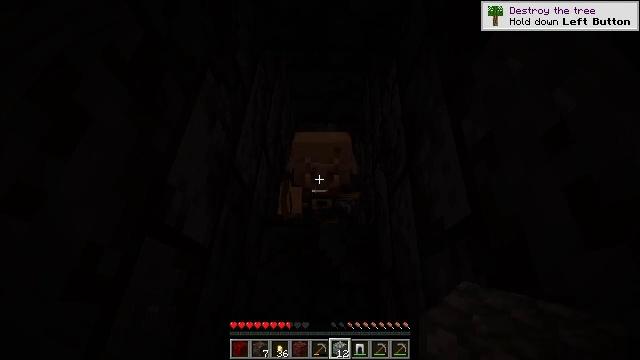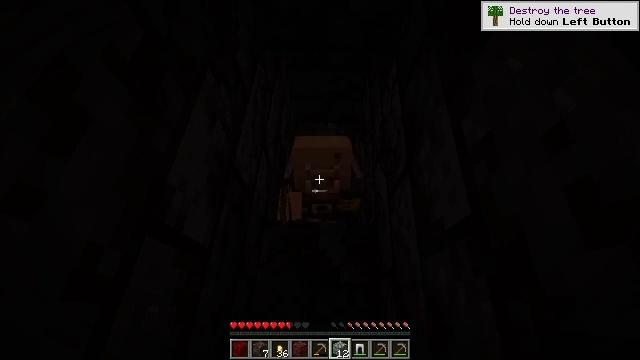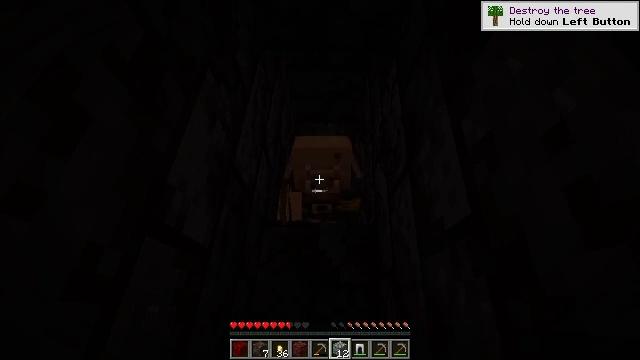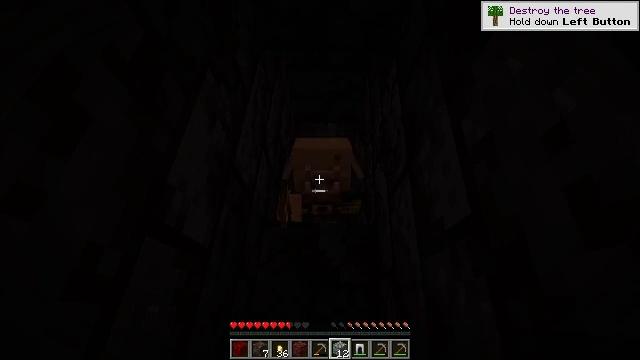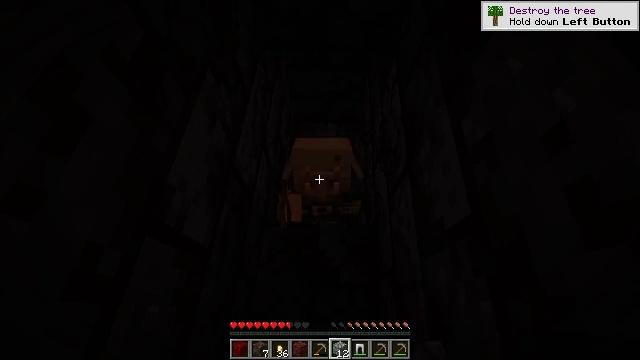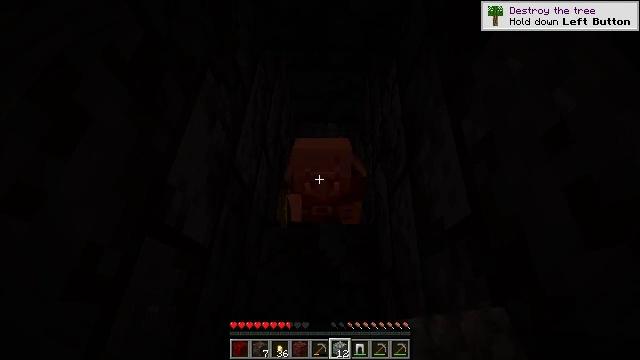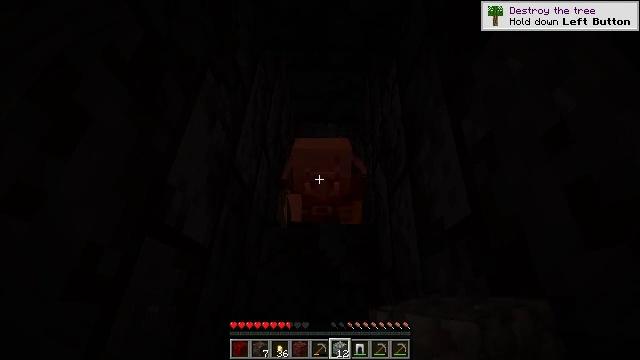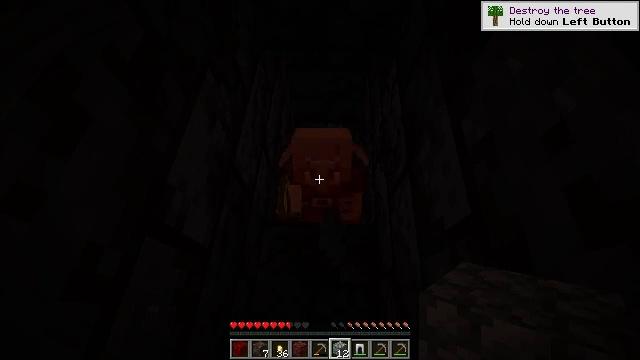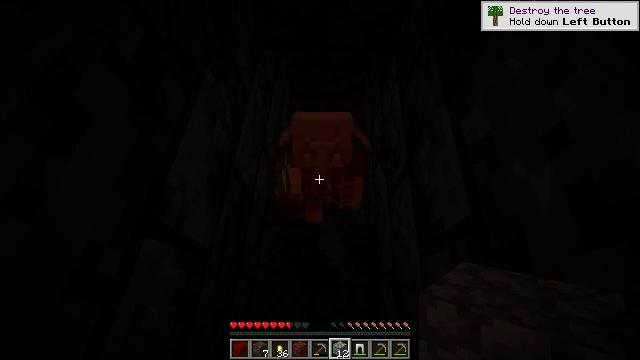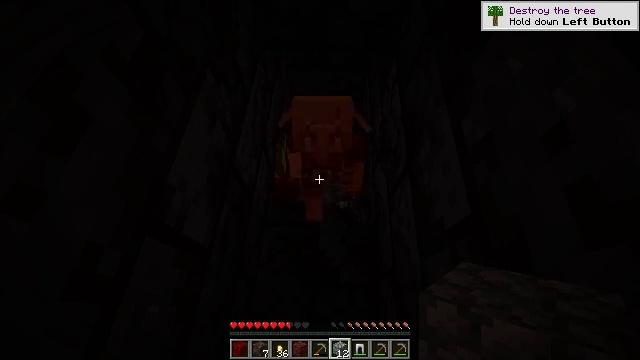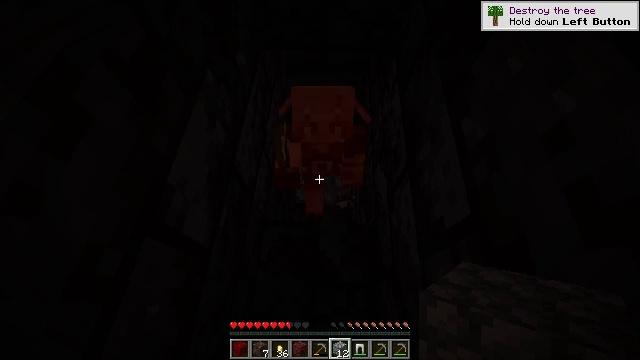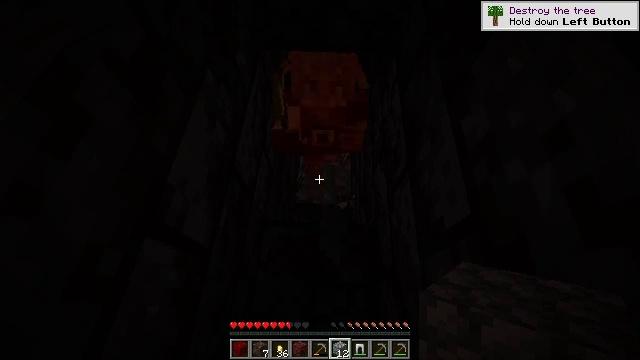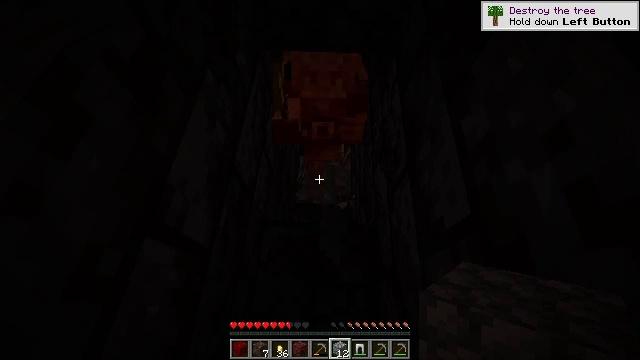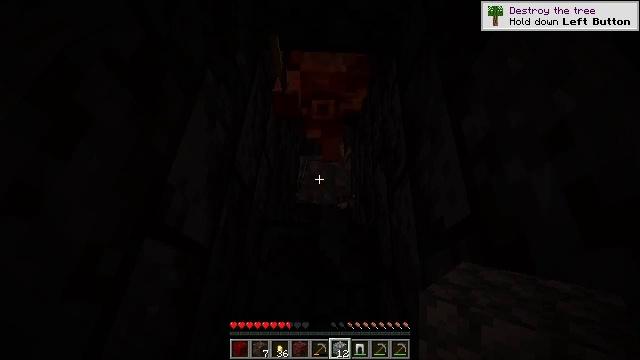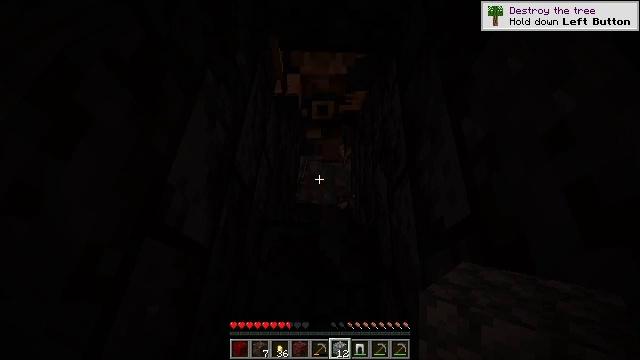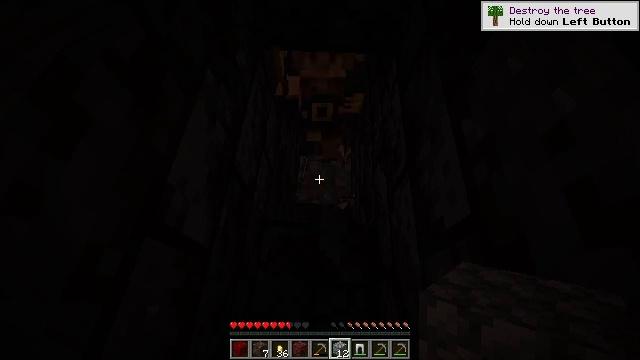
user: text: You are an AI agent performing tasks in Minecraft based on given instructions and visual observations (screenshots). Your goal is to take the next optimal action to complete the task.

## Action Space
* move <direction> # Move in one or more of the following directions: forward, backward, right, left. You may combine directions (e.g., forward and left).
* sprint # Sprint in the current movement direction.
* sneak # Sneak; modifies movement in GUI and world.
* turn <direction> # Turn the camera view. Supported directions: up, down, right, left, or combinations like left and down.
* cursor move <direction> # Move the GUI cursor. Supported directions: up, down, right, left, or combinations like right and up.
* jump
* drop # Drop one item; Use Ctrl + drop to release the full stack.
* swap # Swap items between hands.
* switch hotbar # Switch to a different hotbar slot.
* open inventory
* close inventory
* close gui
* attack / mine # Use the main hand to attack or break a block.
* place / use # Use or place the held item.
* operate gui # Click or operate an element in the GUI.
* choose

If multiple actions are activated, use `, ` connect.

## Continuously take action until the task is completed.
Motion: motion action
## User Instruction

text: Kill a piglin brute.
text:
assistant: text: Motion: sneak, attack / mine
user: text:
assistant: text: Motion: sneak, attack / mine
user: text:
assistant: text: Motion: sneak
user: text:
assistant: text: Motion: sneak
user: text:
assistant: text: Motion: sneak
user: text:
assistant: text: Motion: sneak
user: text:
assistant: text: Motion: sneak
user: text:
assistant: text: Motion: sneak
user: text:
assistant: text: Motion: sneak
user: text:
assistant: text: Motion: sneak
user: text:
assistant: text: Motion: sneak
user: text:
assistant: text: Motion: sneak
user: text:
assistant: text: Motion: sneak
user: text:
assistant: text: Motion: sneak
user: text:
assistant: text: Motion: sneak
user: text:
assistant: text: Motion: no_op
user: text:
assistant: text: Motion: no_op
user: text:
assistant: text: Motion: no_op
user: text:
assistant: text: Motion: no_op
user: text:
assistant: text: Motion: no_op
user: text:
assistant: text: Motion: no_op
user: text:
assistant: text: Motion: no_op
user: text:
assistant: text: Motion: no_op
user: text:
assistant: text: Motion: no_op
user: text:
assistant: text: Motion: no_op
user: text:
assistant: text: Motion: no_op
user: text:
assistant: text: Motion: no_op
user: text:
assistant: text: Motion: no_op
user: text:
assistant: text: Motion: no_op
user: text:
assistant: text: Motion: no_op